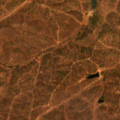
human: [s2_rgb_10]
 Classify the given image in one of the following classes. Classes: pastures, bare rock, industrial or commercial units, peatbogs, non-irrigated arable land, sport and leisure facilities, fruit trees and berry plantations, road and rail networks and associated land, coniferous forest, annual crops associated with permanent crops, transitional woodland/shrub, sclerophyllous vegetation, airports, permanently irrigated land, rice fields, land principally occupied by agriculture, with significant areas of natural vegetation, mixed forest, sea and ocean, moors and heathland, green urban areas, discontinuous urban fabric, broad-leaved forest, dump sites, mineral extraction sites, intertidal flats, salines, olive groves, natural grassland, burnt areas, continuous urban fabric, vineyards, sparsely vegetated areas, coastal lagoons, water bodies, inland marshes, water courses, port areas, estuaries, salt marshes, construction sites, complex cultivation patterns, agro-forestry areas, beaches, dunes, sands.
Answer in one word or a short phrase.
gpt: agro-forestry areas, broad-leaved forest